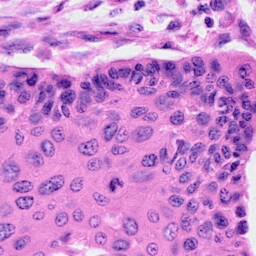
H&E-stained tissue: Cervix